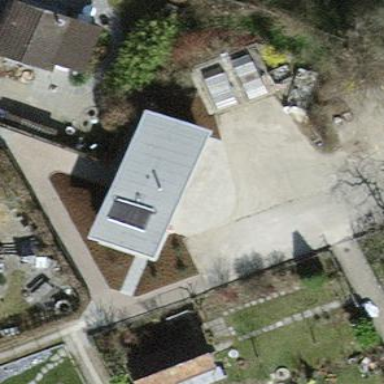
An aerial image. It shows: Building with toilets inside.